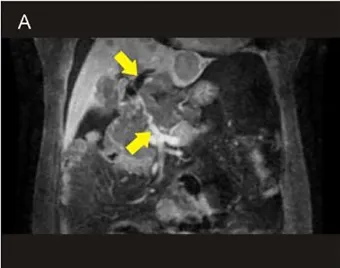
The results of MRI+MRCP showed that the tumor contained blood vessels.
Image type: radiology (mri)